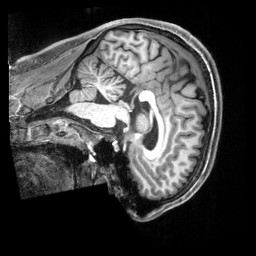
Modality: T1w
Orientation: sagittal
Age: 24
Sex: male
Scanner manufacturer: siemens
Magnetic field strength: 3 T
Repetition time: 2.3 s
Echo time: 0.00229 s